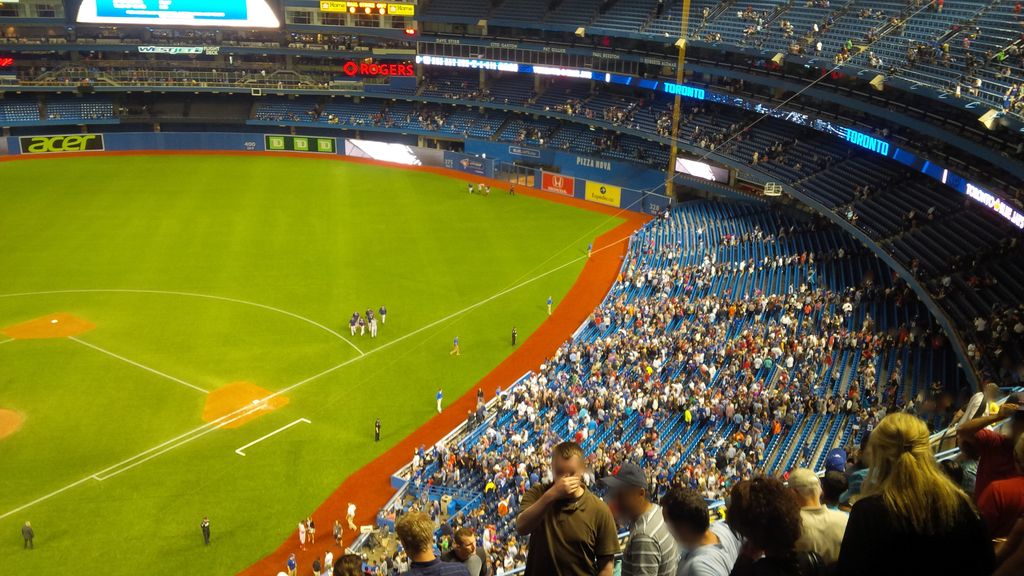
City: toronto